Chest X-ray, PA view. Patient: 49 years old, sex M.
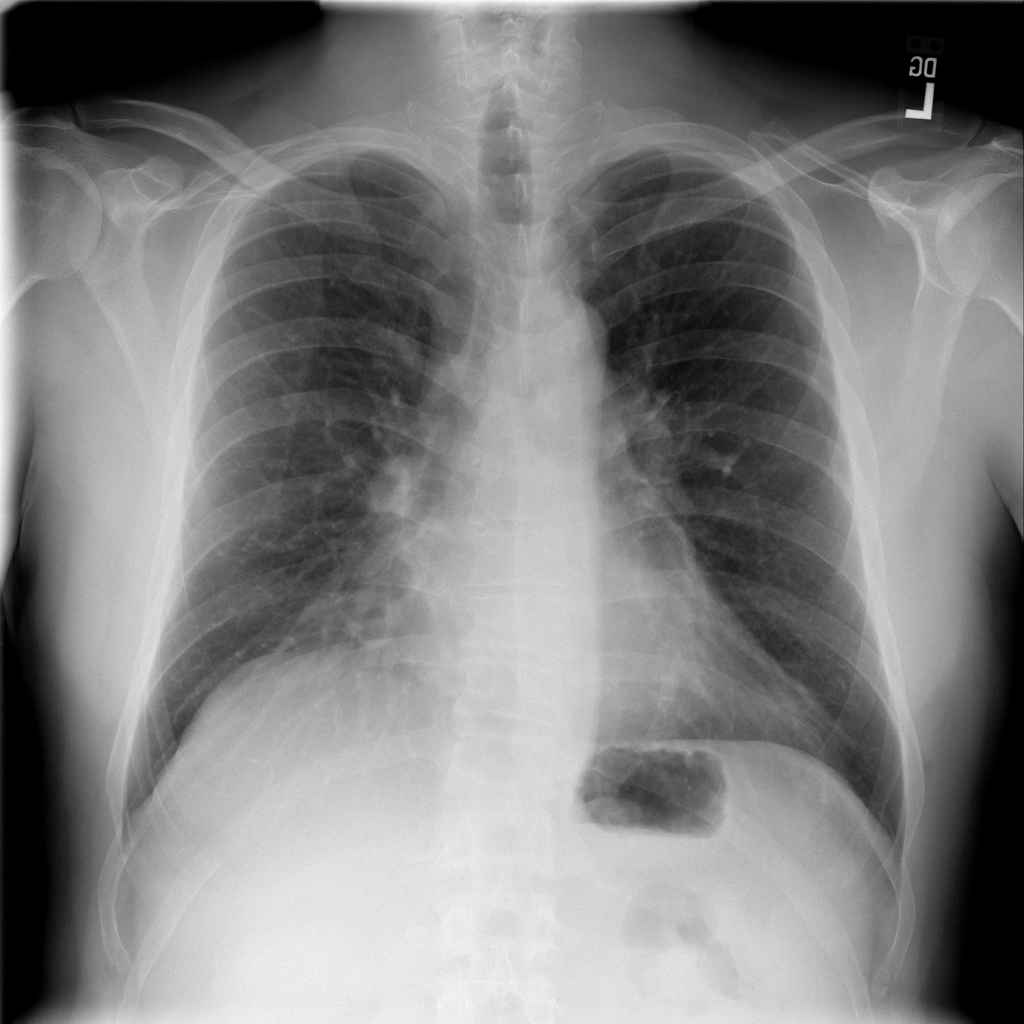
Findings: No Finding